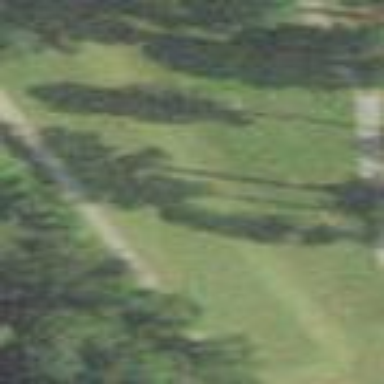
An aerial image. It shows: Grassy area designated as golf tee.